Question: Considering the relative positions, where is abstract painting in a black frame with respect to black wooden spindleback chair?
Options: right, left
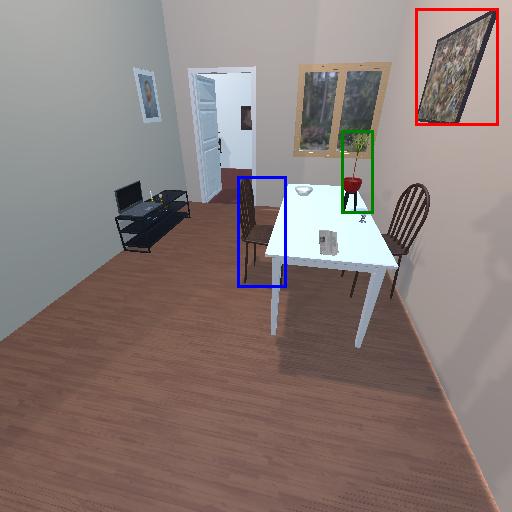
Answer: right